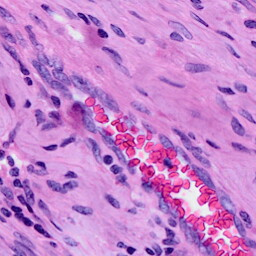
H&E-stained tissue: Cervix